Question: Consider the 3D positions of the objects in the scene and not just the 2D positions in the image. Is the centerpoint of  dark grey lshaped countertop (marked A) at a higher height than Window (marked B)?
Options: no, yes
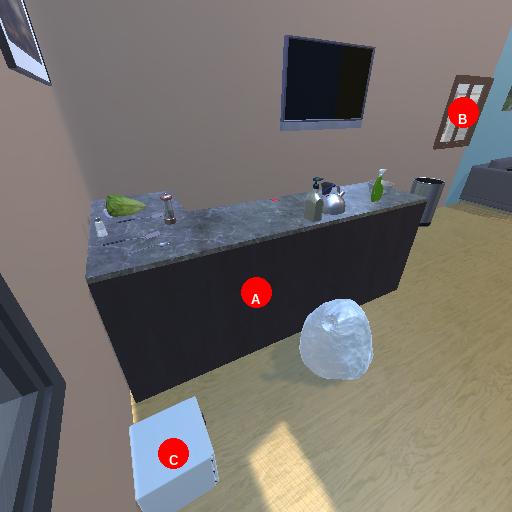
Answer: no